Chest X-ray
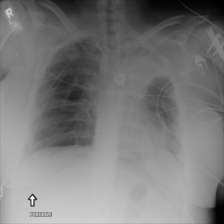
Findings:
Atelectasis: negative
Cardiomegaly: negative
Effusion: negative
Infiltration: negative
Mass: negative
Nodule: negative
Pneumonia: negative
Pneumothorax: positive
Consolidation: negative
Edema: negative
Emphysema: negative
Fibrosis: negative
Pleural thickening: negative
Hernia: negative